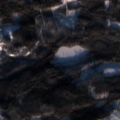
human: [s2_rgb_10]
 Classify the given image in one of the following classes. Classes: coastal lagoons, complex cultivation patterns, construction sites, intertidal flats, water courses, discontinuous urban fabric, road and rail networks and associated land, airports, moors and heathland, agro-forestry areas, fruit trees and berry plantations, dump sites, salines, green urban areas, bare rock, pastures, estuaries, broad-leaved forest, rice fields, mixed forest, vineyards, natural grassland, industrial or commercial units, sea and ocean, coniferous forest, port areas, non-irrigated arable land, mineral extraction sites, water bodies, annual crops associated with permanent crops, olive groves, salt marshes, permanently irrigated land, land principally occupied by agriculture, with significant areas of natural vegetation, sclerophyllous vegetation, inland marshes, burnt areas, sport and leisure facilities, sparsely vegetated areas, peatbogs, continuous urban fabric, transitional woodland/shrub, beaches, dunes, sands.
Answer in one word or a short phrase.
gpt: land principally occupied by agriculture, with significant areas of natural vegetation, coniferous forest, mixed forest, transitional woodland/shrub